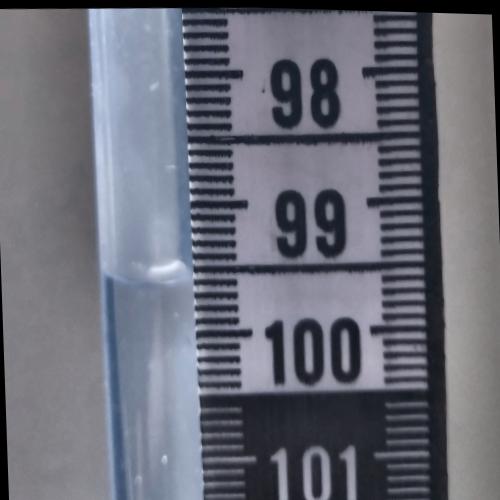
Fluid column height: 99.6 cm